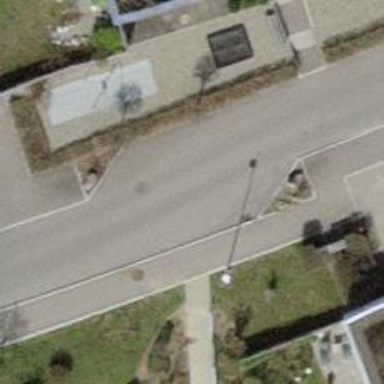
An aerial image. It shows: Set of steps on the road.